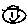
Label: bird